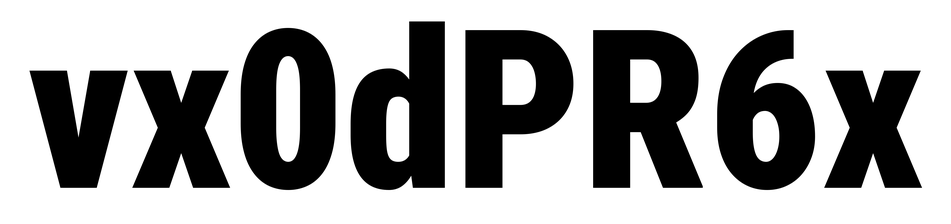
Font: Roboto_Condensed_Black